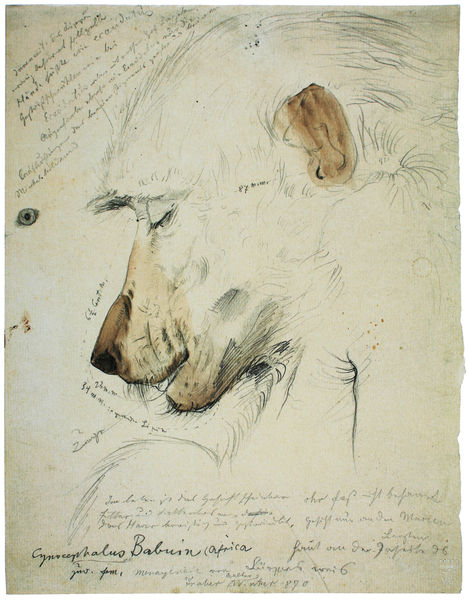
Titel: Paviankopf
Künstler: Gabriel von Max
Standort: München
Institution: Städtische Galerie im Lenbachhaus
Schlagwörter: feder, kopf, aquarell, ocker, braun, grau, mund, nase, ohr, profil, schwarz, skizze, zeichnung, hund, tier, beige, bart, anatomie, augen, gesicht, mensch, portrait, porträt, signatur, auge, haare, blatt, augenbrauen, affe, fell, schrift, papier, studie, afrika, farbe, grafik, graphik, brauen, datum, geschlossen, lider, gestalt, tusche, zettel, kreuzung, schraffuren, text, beschriftung, worte, koloriert, bleistift, tinte, schnauze, maul, menschlich, handschrift, vorzeichnung, handzeichnung, notizen, tierstudie, lid, sätze, africa, affenkopf, lavierng